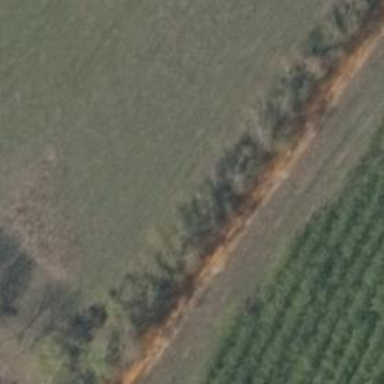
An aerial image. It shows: Row of deciduous broadleaved trees.